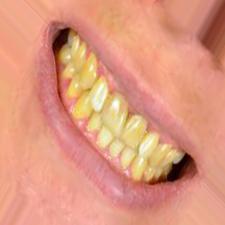
Condition: Tooth Discoloration